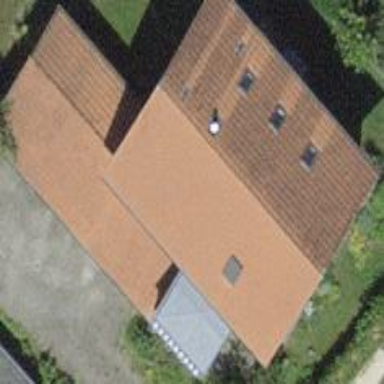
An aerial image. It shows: Gabled roofed house.